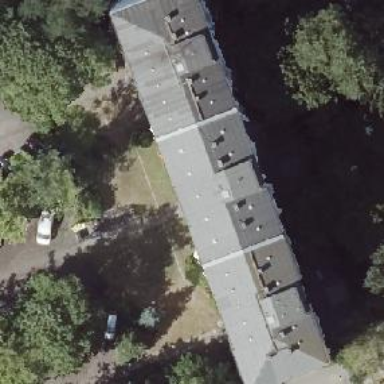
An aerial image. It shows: Hipped roof apartment building.